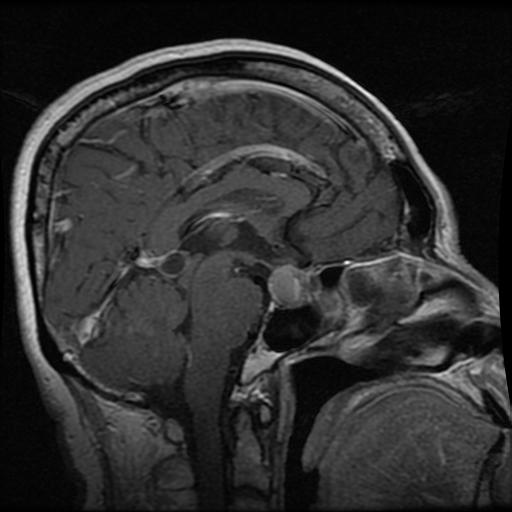
Label: pituitary